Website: lowes
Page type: billing-address
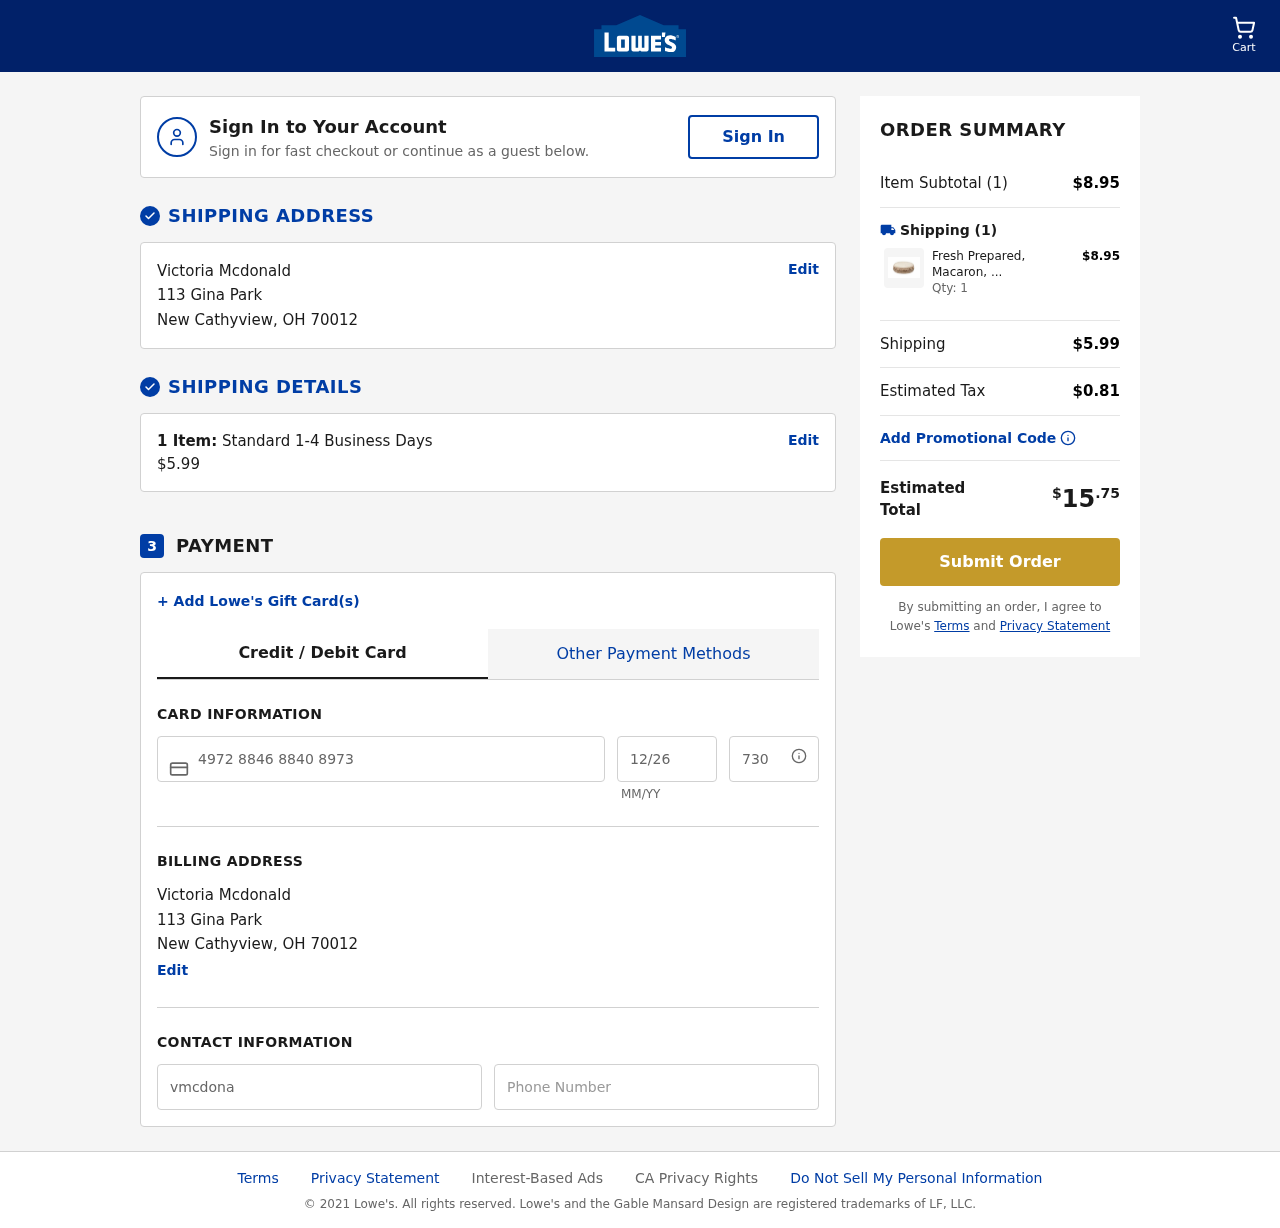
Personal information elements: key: PII_CARD_CVV
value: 730
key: PII_CARD_EXPIRY
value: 12/26
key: PII_CARD_NUMBER
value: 4972 8846 8840 8973
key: PII_CITY
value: New Cathyview
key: PII_EMAIL
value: vmcdonald@hotmail.com
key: PII_FULLNAME
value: Victoria Mcdonald
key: PII_PHONE
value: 8516652582
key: PII_POSTCODE
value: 70012
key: PII_STATE_ABBR
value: OH
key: PII_STREET
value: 113 Gina Park
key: PII_FULLNAME2
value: Victoria Mcdonald
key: PII_STREET2
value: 113 Gina Park
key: PII_CITY2
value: New Cathyview
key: PII_STATE_ABBR2
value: OH
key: PII_POSTCODE2
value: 70012
Product elements: key: PRODUCT1_NAME
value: Fresh Prepared, Macaron, Salted Caramel, 1.9 Oz (3 count)
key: PRODUCT1_PRICE
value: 8.95
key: PRODUCT1_QUANTITY
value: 1
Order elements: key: ORDER_NUM_ITEMS
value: Cart
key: ORDER_NUM_ITEMS
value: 1 Item:
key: ORDER_NUM_ITEMS
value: Item Subtotal (1)
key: ORDER_SHIPPING_COST
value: $5.99
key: ORDER_SUBTOTAL
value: $8.95
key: ORDER_TAX
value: $0.81
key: ORDER_TOTAL
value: $15.75